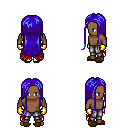
a pixel art fantasy rpg character, male body template, human, dark skin, red tattered cape, metal pants, blue extra-long hairstyle, gold gloves, brown slippers, four views (front, back, left, right), 2x2 character sprite sheet, small pixel art, hard edges, no anti-aliasing